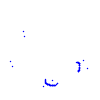
Particle: proton